Question: I tried to automate a scenario, where the condition is that I have to select an option from drop down and then there's another dropown next to it, I have to click one option from next drop to enable to button . I tried with the code but it clicks only the first option,.And showing error as stale Element reference:element is not attached to the page document. Please help. Please let me know if in not very clear.

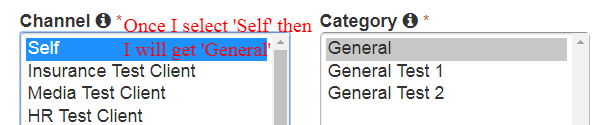
Answer: When you select 'Insurance Test Client' then only you get the option 'Product Insurance', which essentially means the HTML DOM gets changed, which results in 'StaleElementException'. To avoid that, once we select from the first dropdown, we need to induce some 'wait' for the elements of the second dropdown to render in the 'HTML DOM'. Then we will use 'Select' Class to select an option. Try out the following code block:
'''
//Select Channel
Select oSelectChannel = new Select(driver.findElement(By.id("client")));
oSelectChannel.selectByVisibleText("Insurance Test Client");
WebDriverWait wait5 = new WebDriverWait(driver, 10);
wait5.until(ExpectedConditions.elementToBeClickable(By.xpath("xpath_of_a_Category_item")));
//Select Category
Select oSelectCategory = new Select(driver.findElement(By.xpath("//*[@id='category']")));
oSelectCategory.selectByVisibleText("Product Insurance");
'''